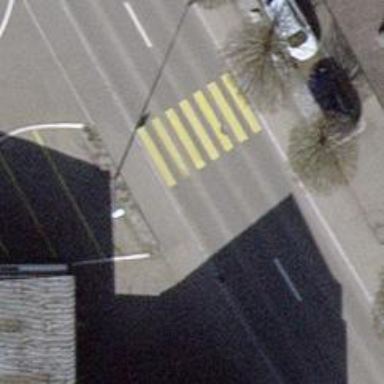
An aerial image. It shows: Uncontrolled zebra crossing on the road.